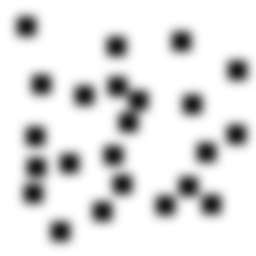
Squares: 23
Triangles: 0
Stars: 0
Total shapes: 23